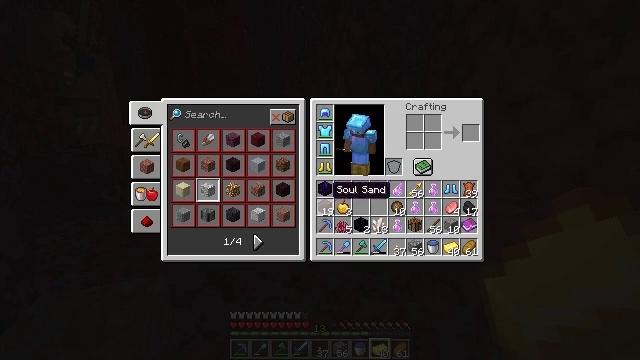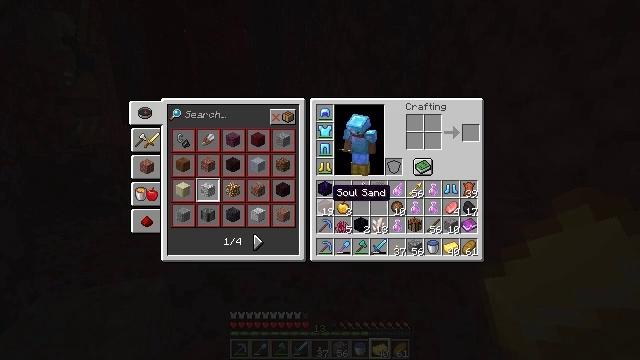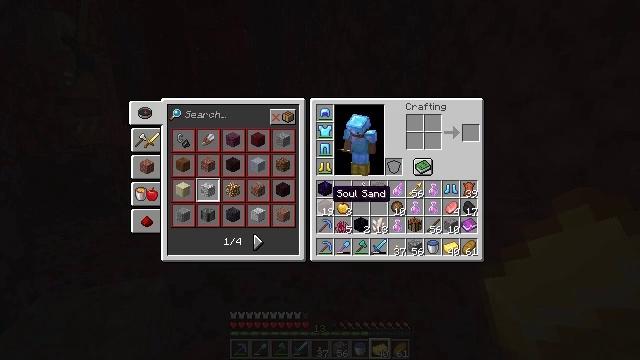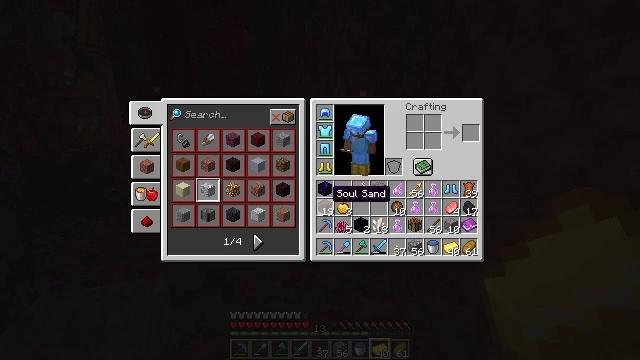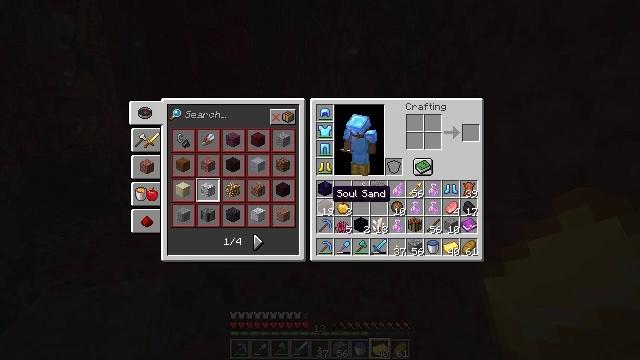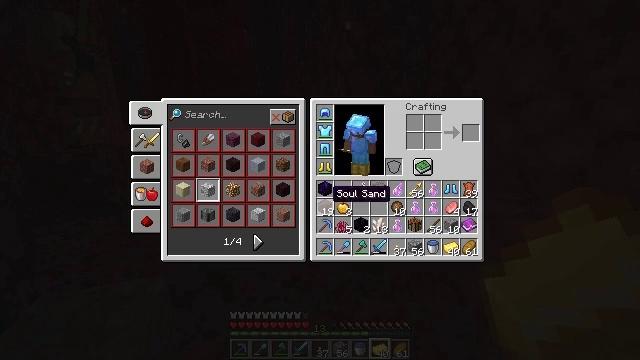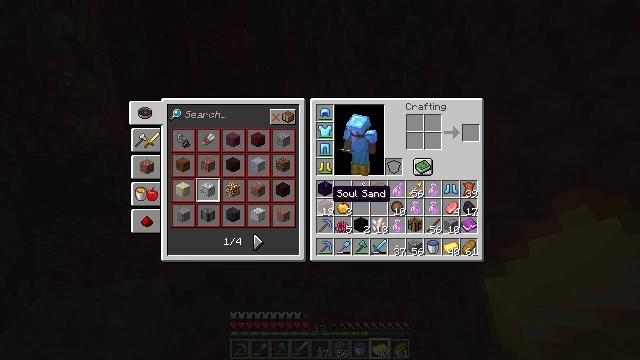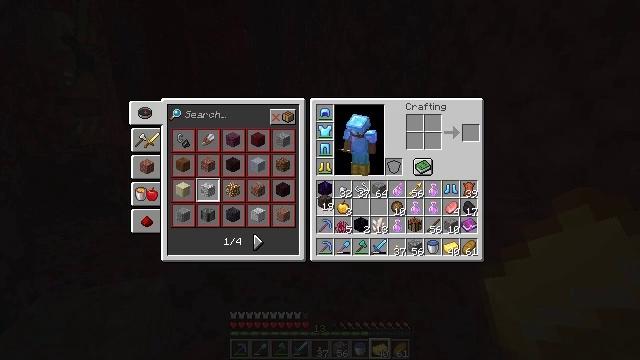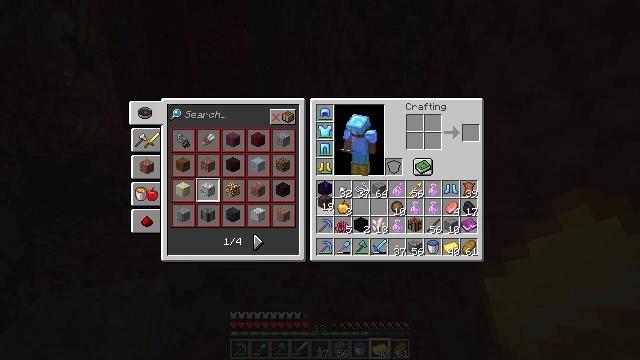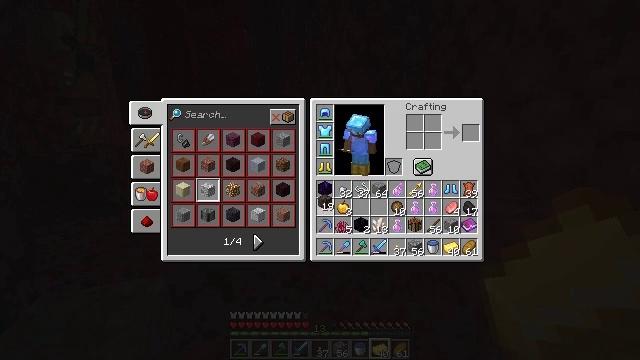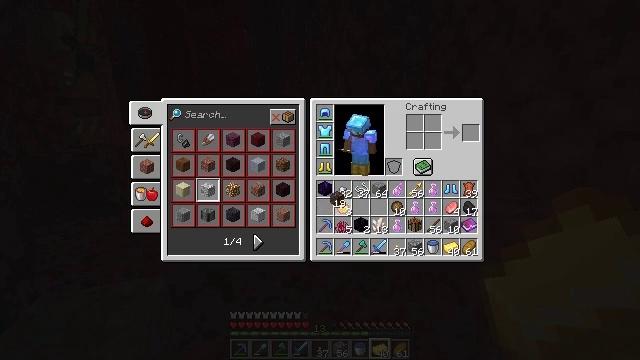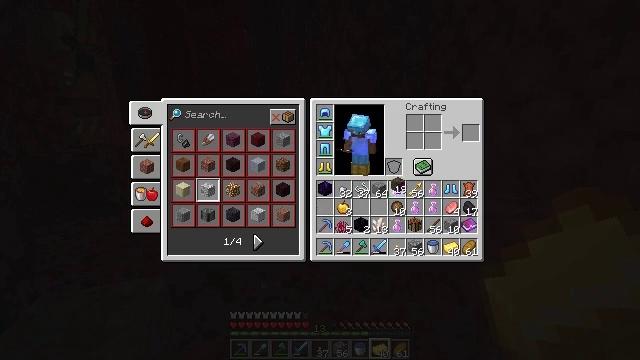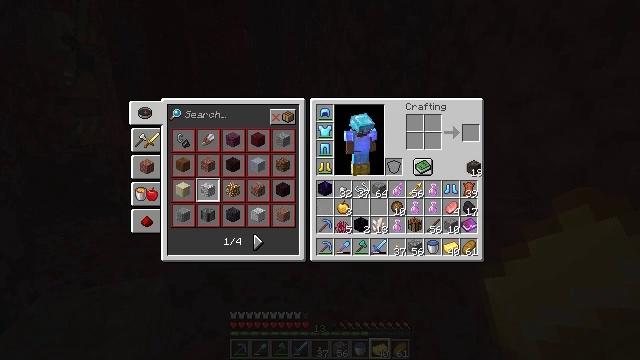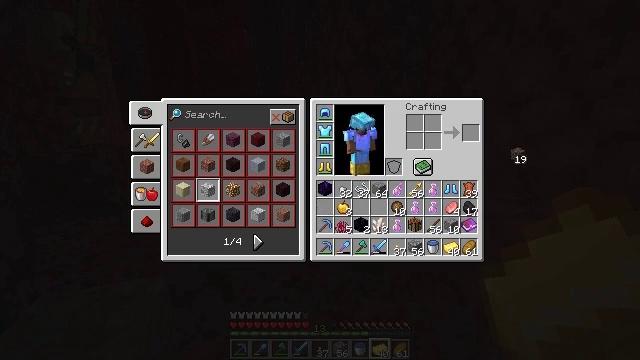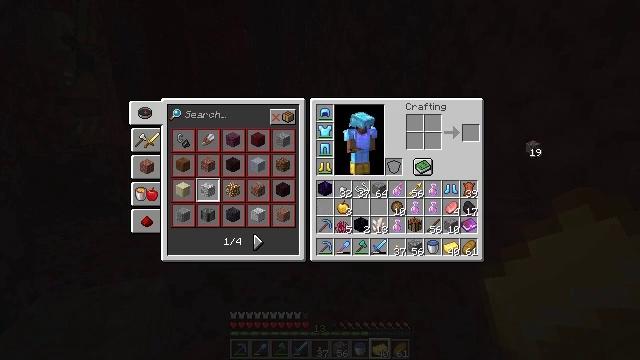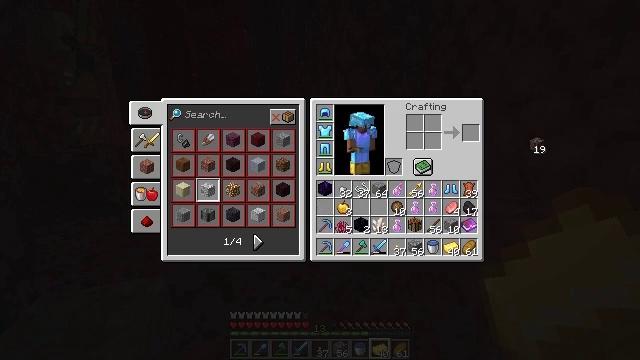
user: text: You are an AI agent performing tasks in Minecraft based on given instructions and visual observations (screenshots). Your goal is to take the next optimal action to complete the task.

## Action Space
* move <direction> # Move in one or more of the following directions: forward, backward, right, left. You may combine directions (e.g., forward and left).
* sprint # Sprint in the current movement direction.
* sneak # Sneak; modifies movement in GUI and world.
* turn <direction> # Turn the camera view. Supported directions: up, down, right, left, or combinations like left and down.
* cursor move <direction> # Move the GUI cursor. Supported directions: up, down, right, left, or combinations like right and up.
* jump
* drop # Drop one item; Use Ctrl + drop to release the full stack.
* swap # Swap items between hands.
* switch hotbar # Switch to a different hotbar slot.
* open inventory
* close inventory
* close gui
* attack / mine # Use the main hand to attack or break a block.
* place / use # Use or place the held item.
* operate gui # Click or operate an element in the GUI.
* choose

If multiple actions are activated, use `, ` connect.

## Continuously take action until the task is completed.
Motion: motion action
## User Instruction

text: Drop a soul sand.
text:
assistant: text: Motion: no_op
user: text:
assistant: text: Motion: no_op
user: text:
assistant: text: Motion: no_op
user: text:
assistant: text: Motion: no_op
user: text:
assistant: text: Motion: no_op
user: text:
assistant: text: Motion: no_op
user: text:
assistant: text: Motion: operate gui
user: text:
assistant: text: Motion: operate gui
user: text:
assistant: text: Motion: operate gui
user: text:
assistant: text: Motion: cursor move right
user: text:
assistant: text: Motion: cursor move right and up
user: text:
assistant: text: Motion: cursor move right and up
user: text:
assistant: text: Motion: cursor move right and up
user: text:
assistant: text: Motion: cursor move right and up
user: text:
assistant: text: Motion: no_op
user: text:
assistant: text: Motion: operate gui
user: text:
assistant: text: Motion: operate gui
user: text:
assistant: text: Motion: operate gui
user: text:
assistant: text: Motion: no_op
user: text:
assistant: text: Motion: cursor move left
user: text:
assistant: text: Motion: cursor move left and down
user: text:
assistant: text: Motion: cursor move left and down
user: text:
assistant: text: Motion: no_op
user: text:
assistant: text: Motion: no_op